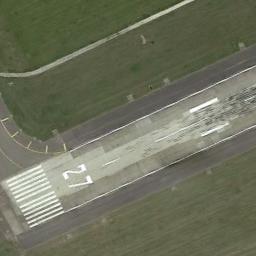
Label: runway